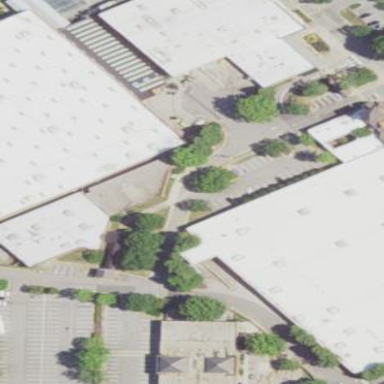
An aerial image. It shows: Commercial building.